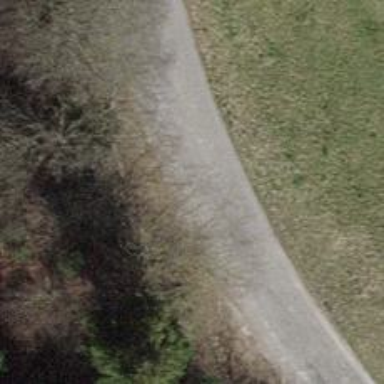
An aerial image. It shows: Unclassified road.